Question: I have a bunch of Posts.
- -

What is the idiom to do this in Rails? What's the "right" way?
### UPDATE
@coreyward, thanks:
So, I would have:
- - -
But then, the layout (left side bar, right content) (the black box in image)
would need to be repeated in index and show templates.
Is the solution to this making yet another partial (containing left side bar, right content)
and then rendering that partial in index and show?
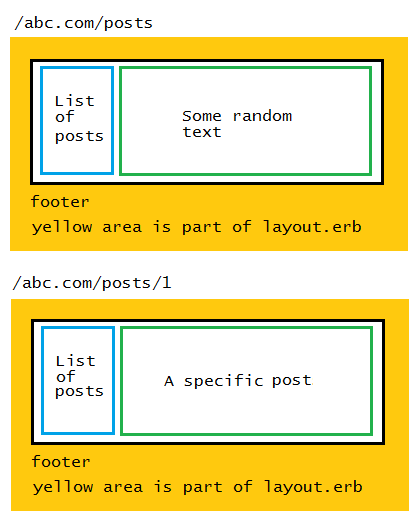
Answer: I'm assuming you know how to do the HTML, and that you already know your "random content". That said, the 'index' action should be pretty straightforward: grab the collection of posts and render links to them in the sidebar there. It would make sense to put these in a partial like "_sidebar_list.html.erb" and rendering it from there like so:
'''
<%= render :partial => 'sidebar_list', :collection => @posts %>
'''
For your 'show' action, you would want to grab the same collection of posts for display in the sidebar in your controller...such as:
'''
@post = Post.find(params[:id])
@posts = Post.all
'''
Then you would render the sidebar list in your show view, in addition to displaying the data for the current post.
'''
<nav>
<!-- render line from above -->
</nav>
<article>
<h1><%= @post.title</h1>
...
</article>
'''
Hope that helps you get started in the right direction. Feel free to comment if you're unclear on anything.